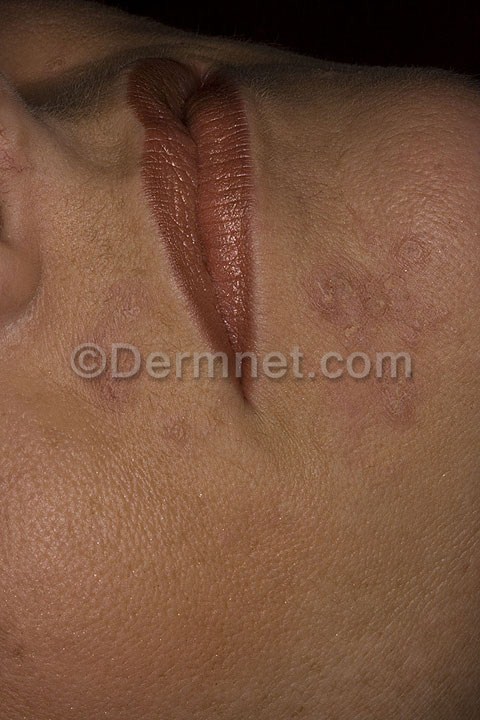
Disease: Acne and Rosacea Photos